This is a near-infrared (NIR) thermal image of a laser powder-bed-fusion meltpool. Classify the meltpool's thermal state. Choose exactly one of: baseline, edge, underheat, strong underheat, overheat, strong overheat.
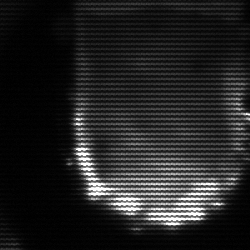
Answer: baseline